Question: I have this design in my storyboard:

As you see the middle ViewController is connected to a Navigation Controller ( I just made the navigation bar invisible). In this middle page I add all the controls programmatically ( <URL>.
The thing is I want to navigate to the third page, when Login is done successfully.
'''
- (void)logInViewController:(PFLogInViewController *)logInController didLogInUser:(PFUser *)user {
[self dismissModalViewControllerAnimated:YES];
ViewController2 *viewController = [[[ViewController2 alloc] init] autorelease];
[self.navigationController pushViewController:viewController animated:YES];
printf("%s", [@"Ali" UTF8String]);
}
'''
the message will be printed, but the navigation is failed. Can you help? Perhaps I need to fix something in storyboard.
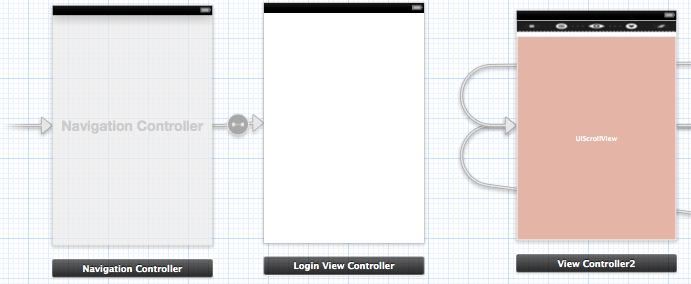
Answer: I'm not sure you should be sending the 'dismissModalViewControllerAnimated:' message. Are you presenting another view controller modally on top of your login view controller?
Anyway, when you have configured a view controller in a storyboard, you can't create the view controller using 'alloc' and 'init'. You need to ask the storyboard to create it. There are a couple of ways to do this.
### One way
One way to get the storyboard to create your 'ViewController2' is to make a push segue in your storyboard.
1. Open your storyboard.
2. Control-drag from the login view controller to the ViewController2.
3. Choose the "push" segue type.
4. Click on the segue.
5. Choose View > Utilities > Show Attributes Inspector.
6. In the Attributes Inspector (right-hand side of the window), set the segue identifier to "didLogIn".
To execute the segue, do this:
'''
- (void)logInViewController:(PFLogInViewController *)logInController didLogInUser:(PFUser *)user {
[self dismissModalViewControllerAnimated:YES];
[self performSegueWithIdentifier:@"didLogIn" sender:self];
}
'''
### Another way
Another way to get the storyboard to create your 'ViewController2' is to give it a storyboard ID and ask the storyboard to instantiate the view controller by ID. Then you can push the view controller.
Before you can ask the storyboard to create it, you must give a "storyboard ID" to the 'ViewController2' instance in your storyboard.
1. Open your storyboard.
2. Select the ViewController2 instance.
3. Choose View > Utilities > Show Identity Inspector.
4. In the Identity Inspector (right-hand side of the window), enter "viewController2". Case is important!
Then, in your code, ask the storyboard to instantiate 'viewController2':
'''
- (void)logInViewController:(PFLogInViewController *)logInController didLogInUser:(PFUser *)user {
[self dismissModalViewControllerAnimated:YES]; // Should this be here?
ViewController2 *viewController = [[[ViewController2 alloc] init] autorelease];
[self.navigationController pushViewController:viewController animated:YES];
}
'''